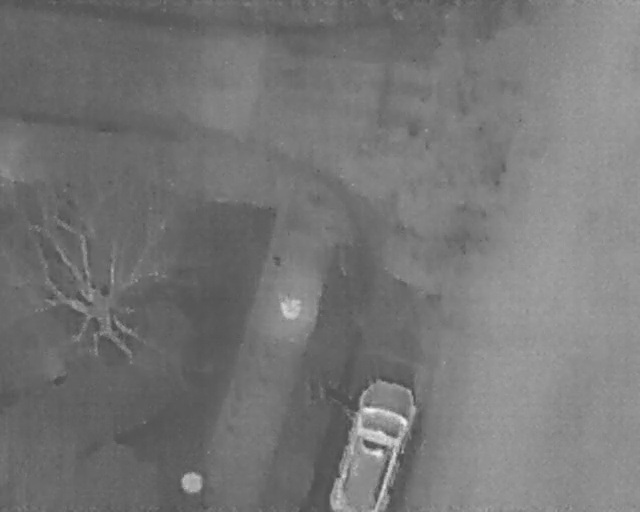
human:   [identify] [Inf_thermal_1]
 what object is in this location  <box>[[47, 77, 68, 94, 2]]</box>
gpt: <ref>1 large car at the bottom</ref>